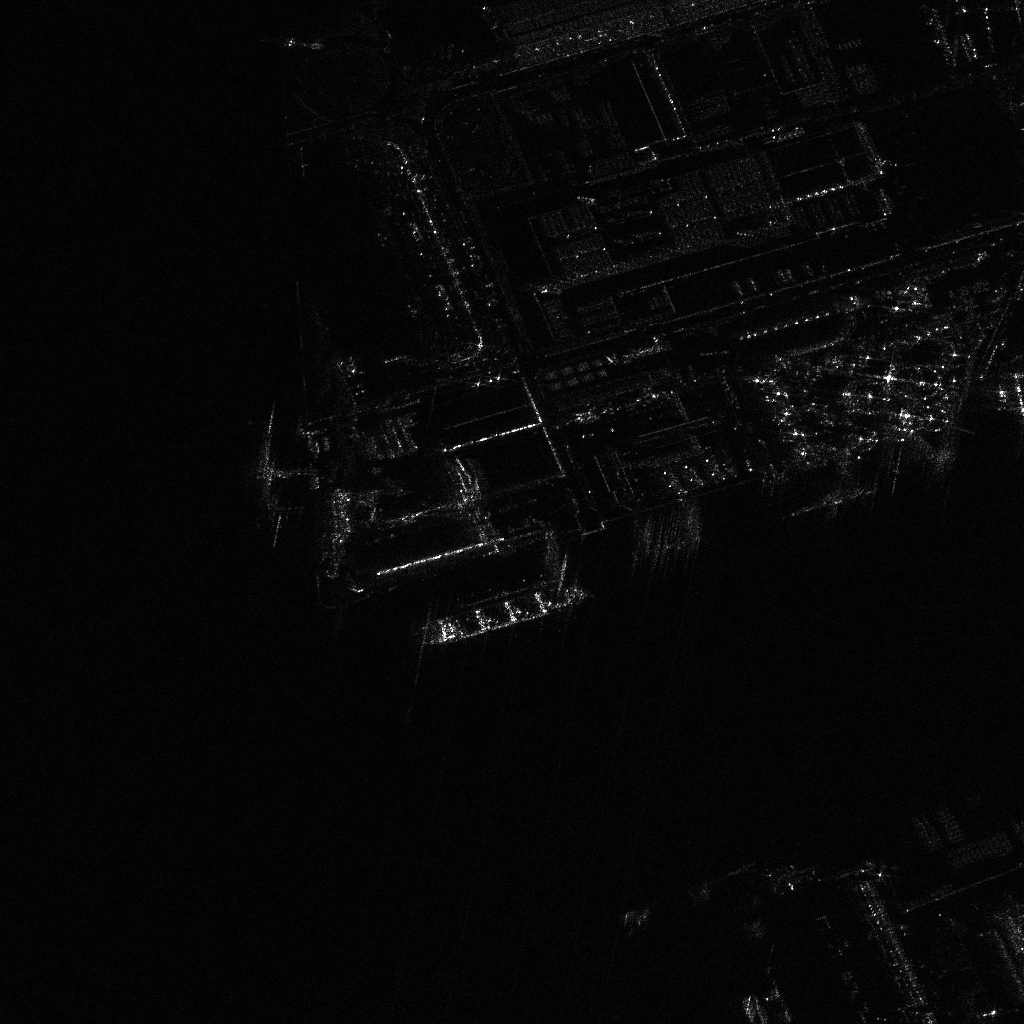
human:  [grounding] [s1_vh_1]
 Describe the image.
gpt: In the satellite image, there is  <ref>1 medium container </ref> <box>[[27, 3, 31, 5, 7]]</box> located at top left,  <ref>1 medium ore-oil </ref> <box>[[47, 50, 50, 68, 75]]</box> located at center.